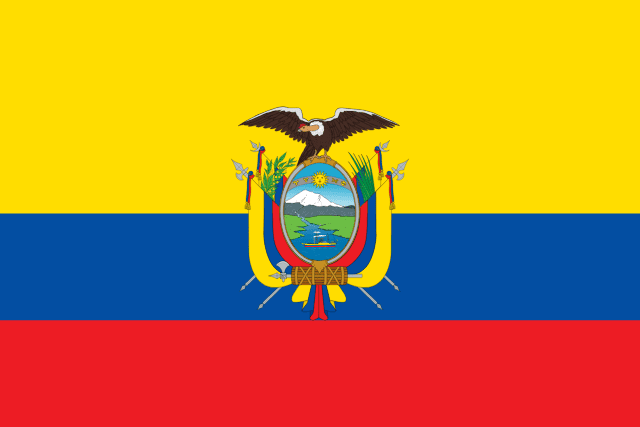
Country: Ecuador
Country code: ec